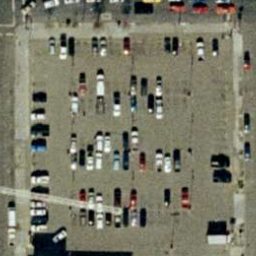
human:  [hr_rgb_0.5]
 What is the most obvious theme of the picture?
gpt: parking lot